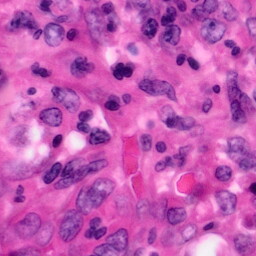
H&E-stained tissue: Pancreatic